Aerial crown-view tile of a tropical tree (Barro Colorado Island, Panama), acquired 20241216:
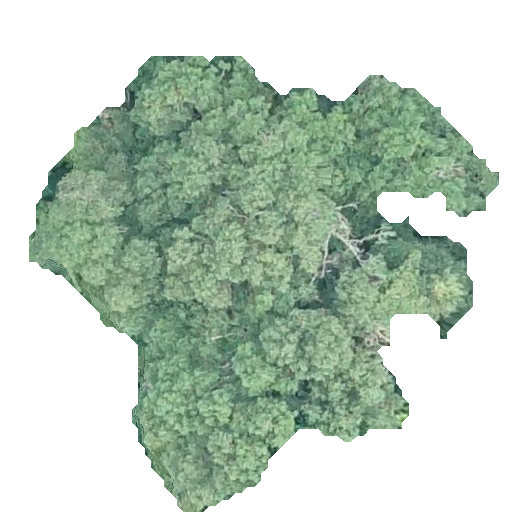
Species: Calophyllum longifolium
GBIF accepted scientific name: Calophyllum longifolium
Crown area: 187.638 m²